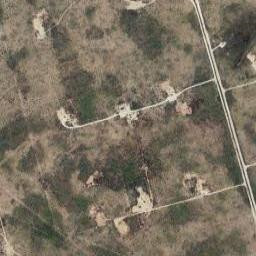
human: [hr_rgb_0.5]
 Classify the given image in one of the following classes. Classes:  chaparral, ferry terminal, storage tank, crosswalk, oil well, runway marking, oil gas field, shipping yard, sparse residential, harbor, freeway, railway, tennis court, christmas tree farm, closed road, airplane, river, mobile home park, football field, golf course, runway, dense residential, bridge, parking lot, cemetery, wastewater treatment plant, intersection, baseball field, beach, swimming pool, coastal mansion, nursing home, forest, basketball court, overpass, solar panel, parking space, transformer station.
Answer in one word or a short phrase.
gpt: oil gas field